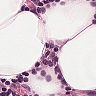
Metastatic tissue present: no